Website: walmart
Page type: customer-info-address
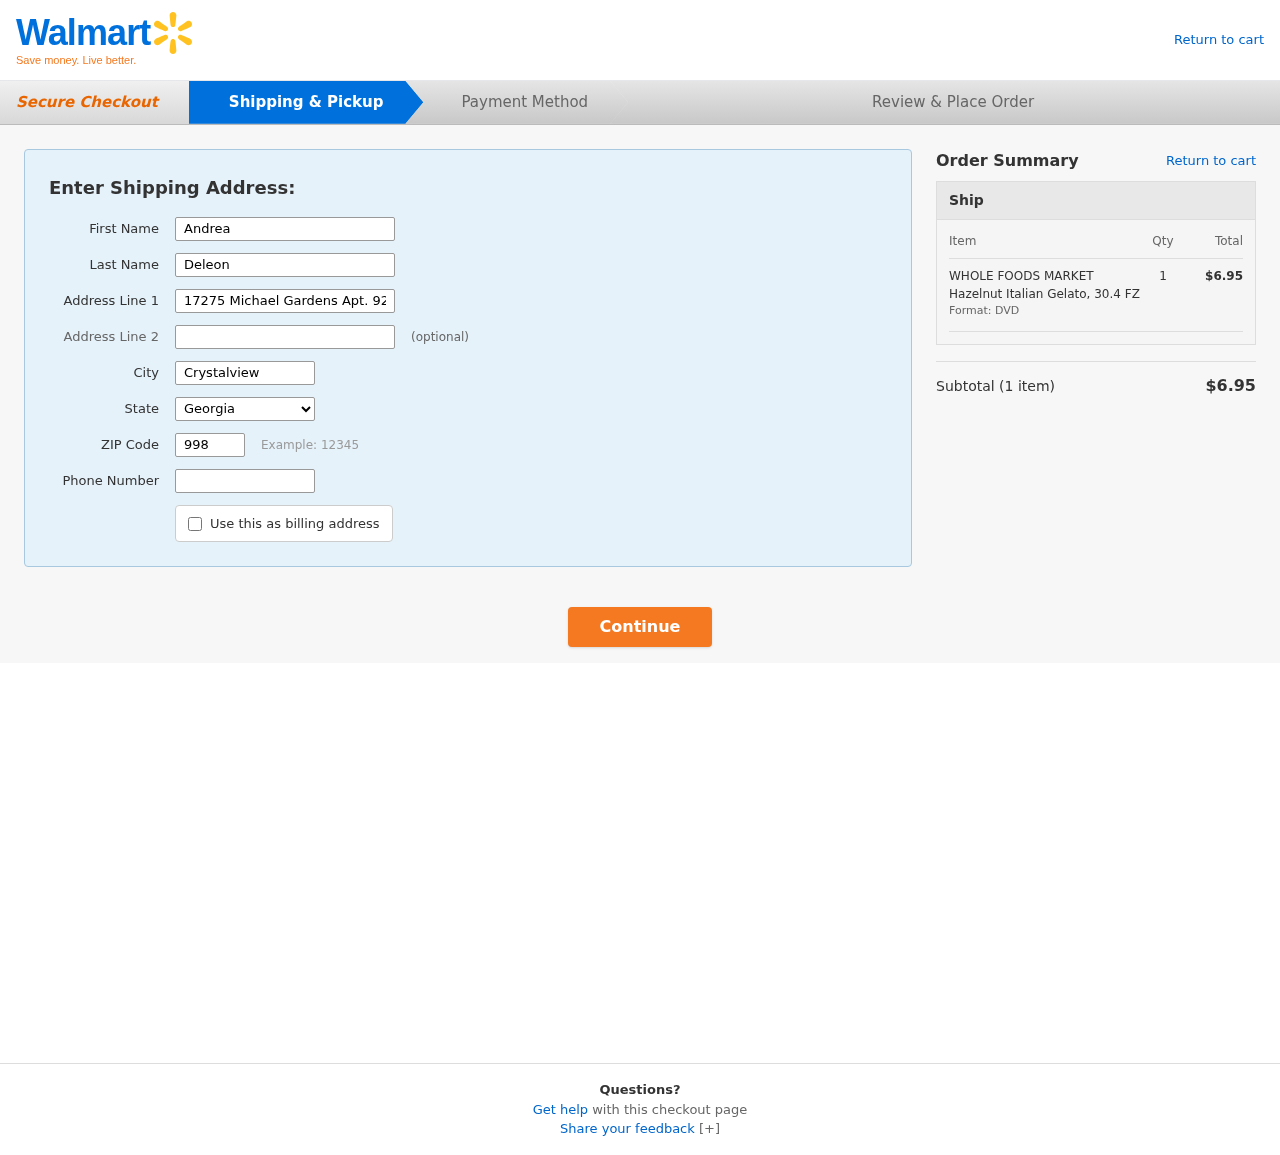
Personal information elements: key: PII_CITY
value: Crystalview
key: PII_FIRSTNAME
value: Andrea
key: PII_LASTNAME
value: Deleon
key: PII_PHONE
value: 9868479703
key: PII_POSTCODE
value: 99832
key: PII_STATE
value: Georgia
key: PII_STREET
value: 17275 Michael Gardens Apt. 926
Product elements: key: PRODUCT1_NAME
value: WHOLE FOODS MARKET Hazelnut Italian Gelato, 30.4 FZ
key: PRODUCT1_QUANTITY
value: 1
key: PRODUCT1_LINE_TOTAL
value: $6.95
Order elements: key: ORDER_NUM_ITEMS
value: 1
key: ORDER_SUBTOTAL
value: $6.95